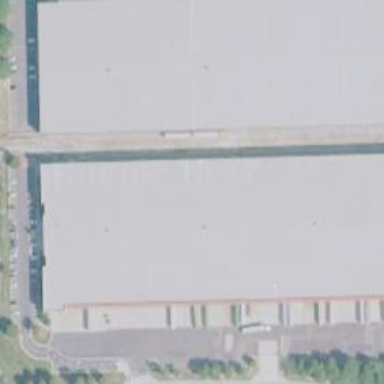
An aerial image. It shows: Warehouse building.